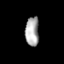
Tissue: prostate
Cell type: B cells
Senescence score: 0.7026
Nuclear area (px): 389
Mean DAPI intensity: 170.332